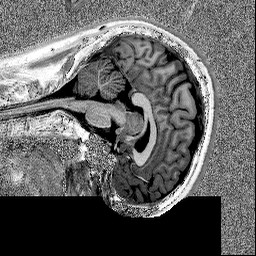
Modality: MP2RAGE
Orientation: sagittal
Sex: male